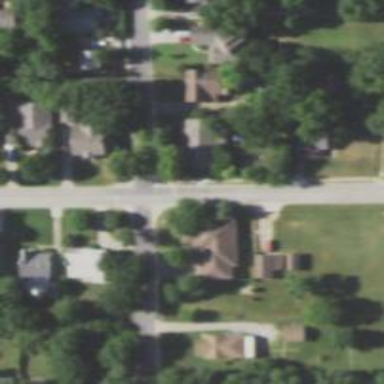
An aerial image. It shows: Residential road with sidewalk on the left side.